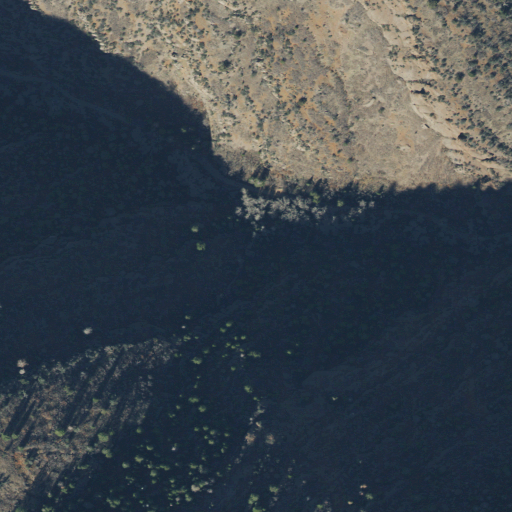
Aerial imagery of valley in Utah named Stump Hollow containing evergreen forest, deciduous forest, open development, and shrub